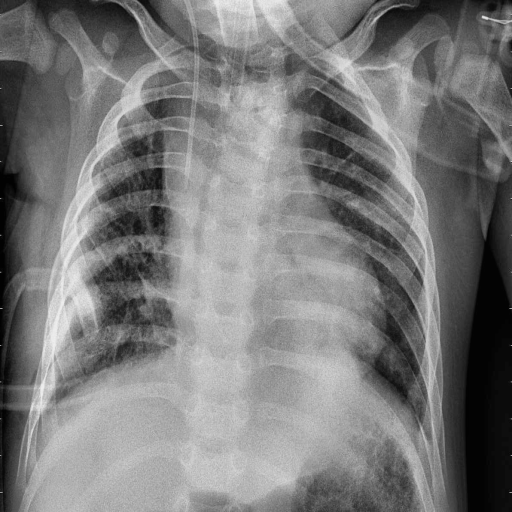
Finding: PNEUMONIA